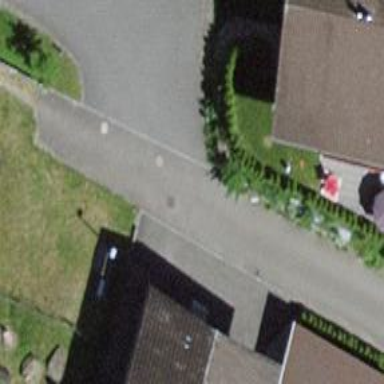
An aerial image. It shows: Alley classified as service road.